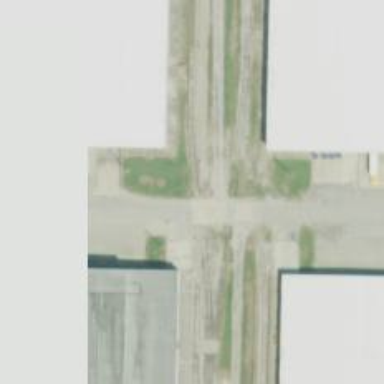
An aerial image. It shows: Abandoned railway.